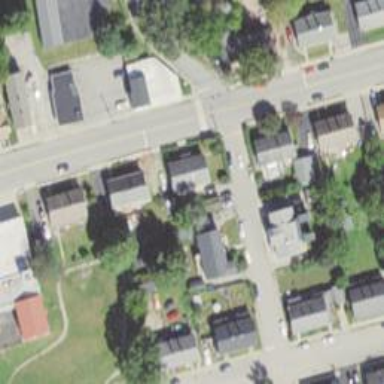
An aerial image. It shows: Residential driveway serving as service road.